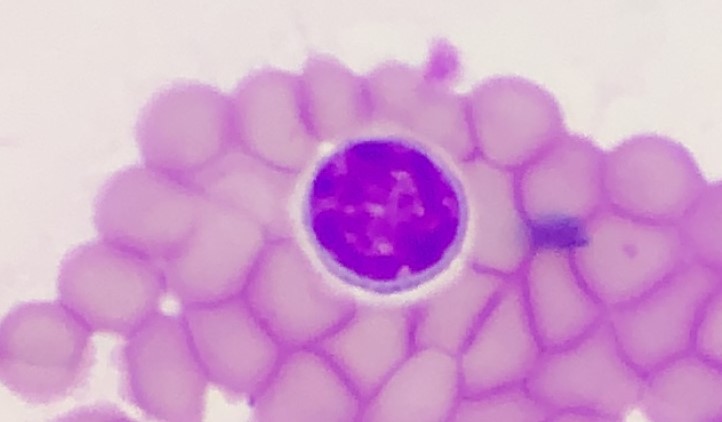
White blood cell type: Lymphocyte